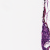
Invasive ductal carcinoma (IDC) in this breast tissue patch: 0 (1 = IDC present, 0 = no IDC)